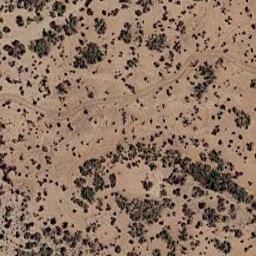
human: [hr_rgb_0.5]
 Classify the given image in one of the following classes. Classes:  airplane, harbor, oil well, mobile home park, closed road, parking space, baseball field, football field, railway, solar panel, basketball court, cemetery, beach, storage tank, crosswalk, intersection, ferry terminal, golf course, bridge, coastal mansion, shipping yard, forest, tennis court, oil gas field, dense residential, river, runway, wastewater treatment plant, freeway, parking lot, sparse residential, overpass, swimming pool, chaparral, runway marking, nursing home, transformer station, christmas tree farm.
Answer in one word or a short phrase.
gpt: chaparral